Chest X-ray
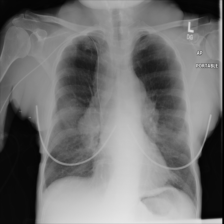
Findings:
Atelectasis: negative
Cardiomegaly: negative
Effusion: negative
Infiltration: negative
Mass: positive
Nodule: negative
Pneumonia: negative
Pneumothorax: negative
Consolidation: negative
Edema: negative
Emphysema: negative
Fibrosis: negative
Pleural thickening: negative
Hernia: negative